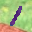
Label: 1